Question: The data is 'Heights of Presidents of the United States and presidential candidates', you can find it <URL>. I loaded the data into R by using command:
'''
height = read.csv('heights.csv')
'''
The variables are the columns title. There are 2 heights data, so R automatically change it to 'height' and 'height.1'.
Now, I want to display a scatter plot comparing 'height' and 'height.1'. When I type the command:
'''
plot(height$Height, height$Height.1)
'''
I got:

What's wrong here?
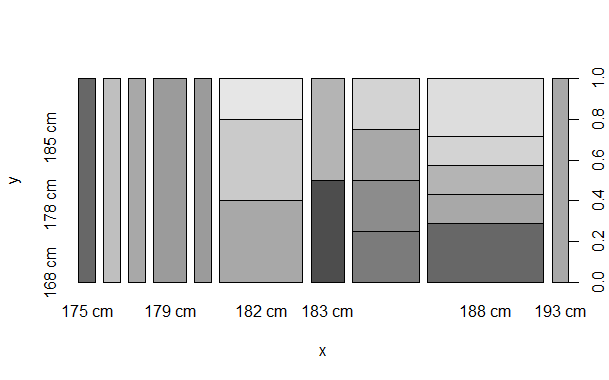
Answer: Entries such as '"185 cm"' are not interpeted as numeric values.
Try stripping the 'cm' away from the columns and coercing them to be numeric.
'''
h.numeric <- height
h.numeric$Height <- as.numeric(as.character(gsub(" cm", "", h.numeric$Height)))
h.numeric$Height.1 <- as.numeric(as.character(gsub(" cm", "", h.numeric$Height.1)))
plot(Height, Height.1, data=h.numeric, xlab = "Height (cm)", ylab = "Height.1 (cm)")
'''